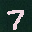
Label: 7